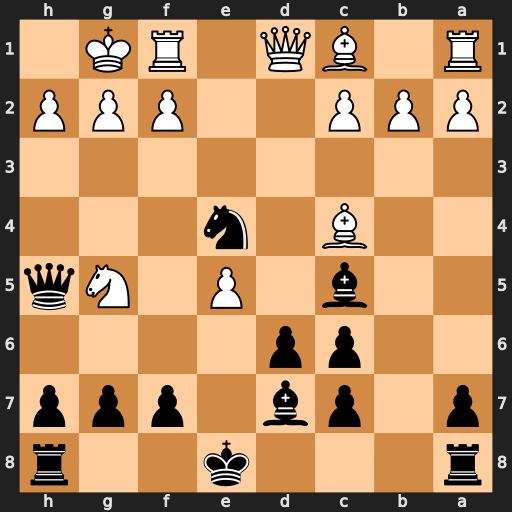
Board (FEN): r3k2r/p1pb1ppp/2pp4/2b1P1Nq/2B1n3/8/PPP2PPP/R1BQ1RK1
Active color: b
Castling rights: kq
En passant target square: -
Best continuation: Bxf2+ Rxf2 Qxd1+